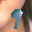
Label: 9